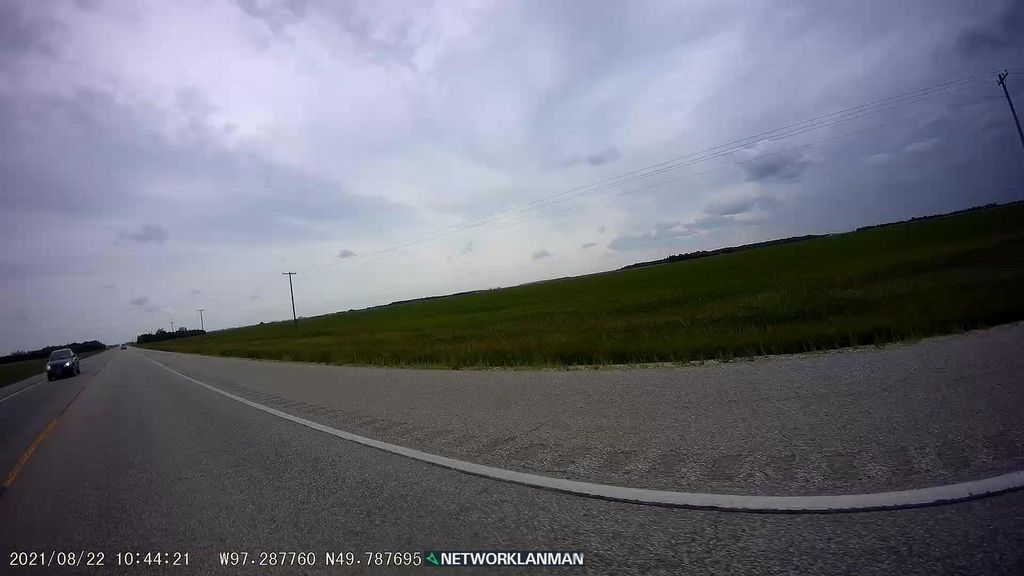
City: winnipeg